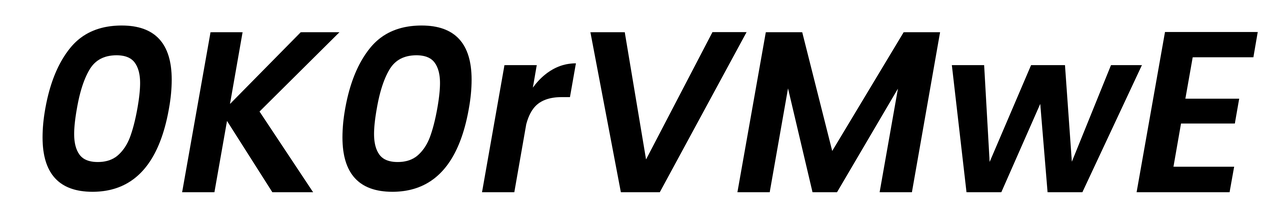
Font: Poppins-SemiBoldItalic